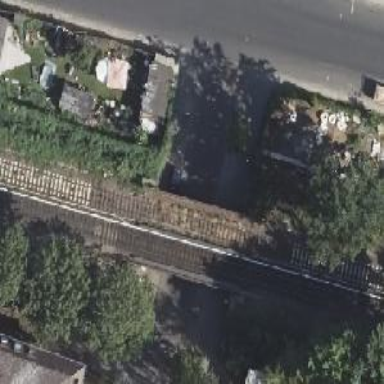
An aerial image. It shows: Railway track.